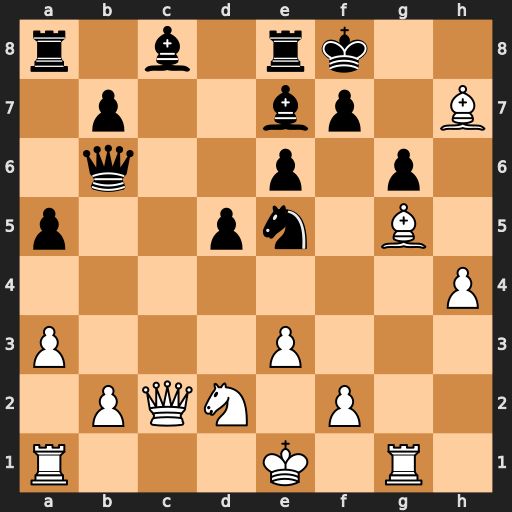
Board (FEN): r1b1rk2/1p2bp1B/1q2p1p1/p2pn1B1/7P/P3P3/1PQN1P2/R3K1R1
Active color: w
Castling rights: Q
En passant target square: -
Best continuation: Bh6#